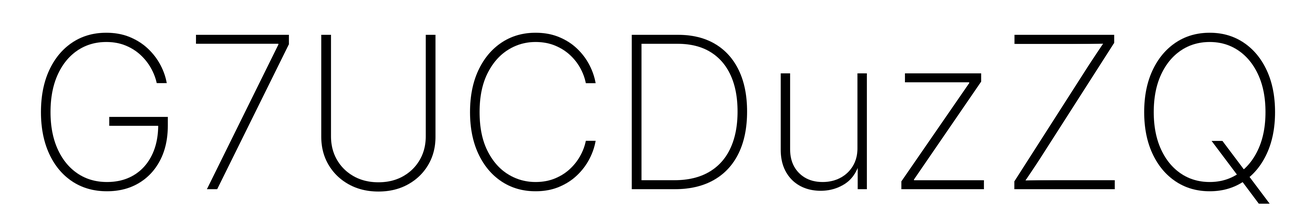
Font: Inter_ExtraLight